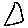
Label: triangle